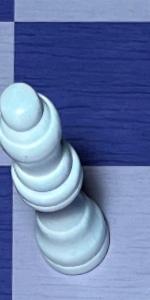
Label: Queen_White